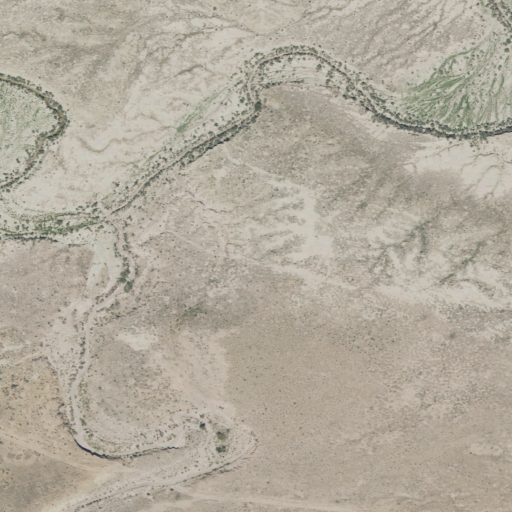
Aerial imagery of valley in Utah named Dugout Wash containing shrub and grassland